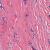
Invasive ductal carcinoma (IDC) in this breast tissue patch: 1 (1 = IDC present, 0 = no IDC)